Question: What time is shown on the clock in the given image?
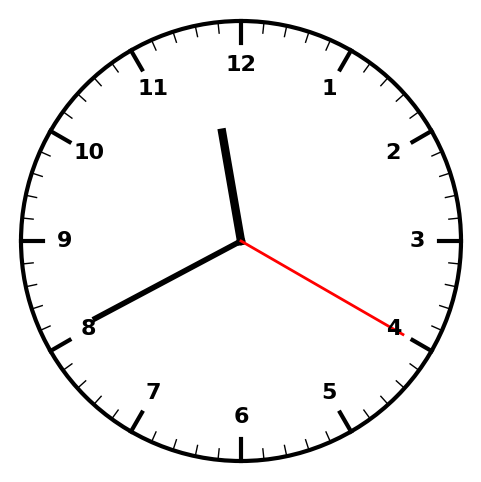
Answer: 11:40:20